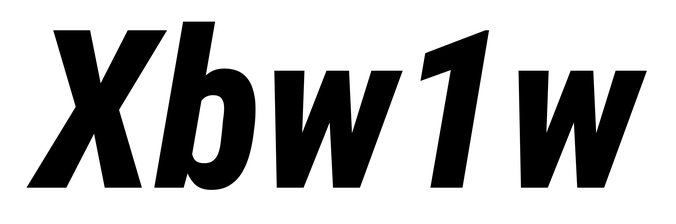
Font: Roboto-Italic_Condensed_ExtraBold_Italic